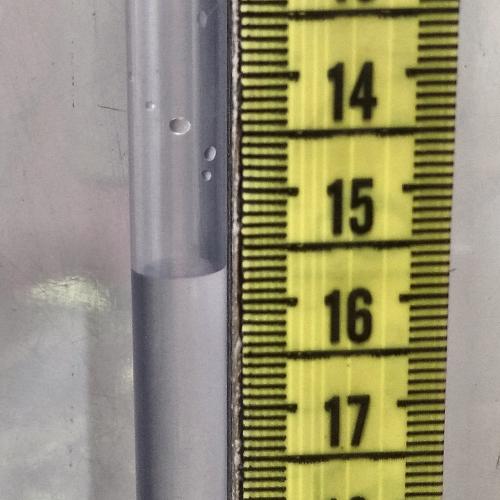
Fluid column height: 15.7 cm